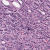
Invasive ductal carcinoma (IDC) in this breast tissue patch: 1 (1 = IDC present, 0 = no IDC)